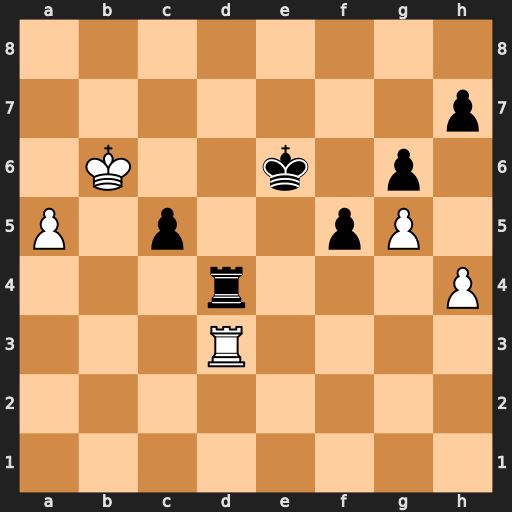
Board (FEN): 8/7p/1K2k1p1/P1p2pP1/3r3P/3R4/8/8
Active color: w
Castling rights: -
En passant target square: -
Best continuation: Rxd4 cxd4 a6 f4 a7